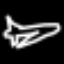
Label: airplane